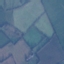
Land use / land cover: Pasture